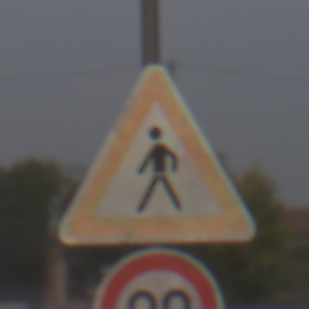
Verkehrszeichen: FussgaengerRechts
Zusatzzeichen unten: Geschwindigkeit80
Umgebung: Outdoor, Suburban
Tageszeit: Midday
Wetter: Overcast
Licht: Natural
Jahreszeit: NotSpecified
Kontrast: LowContrast